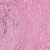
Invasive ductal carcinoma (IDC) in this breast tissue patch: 1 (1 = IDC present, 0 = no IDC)